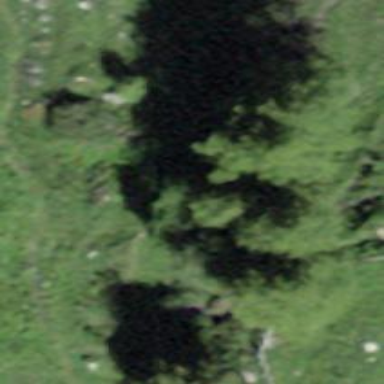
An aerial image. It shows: Forest area.